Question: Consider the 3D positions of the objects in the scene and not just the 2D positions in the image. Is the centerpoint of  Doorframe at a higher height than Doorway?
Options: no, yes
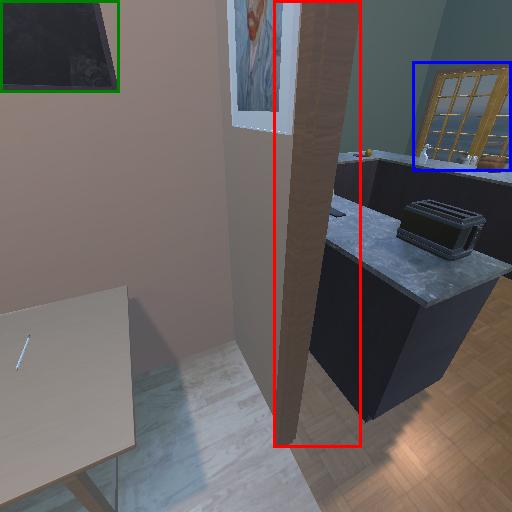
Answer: no